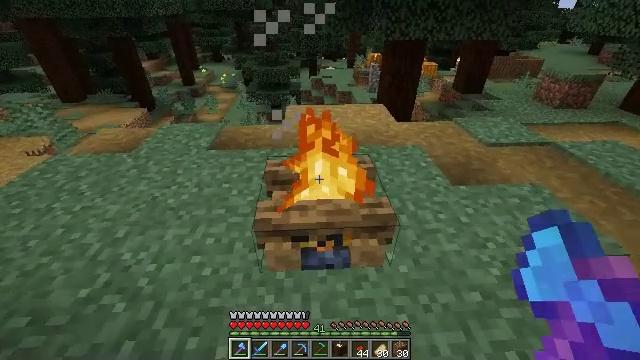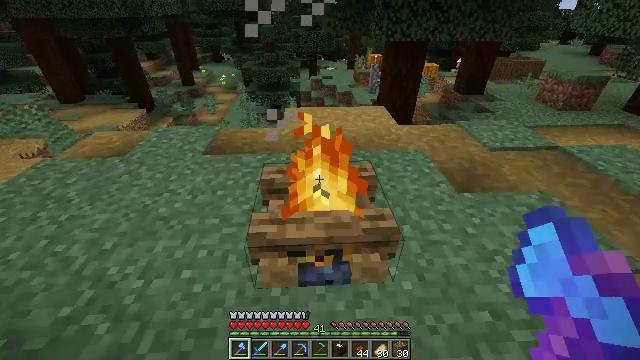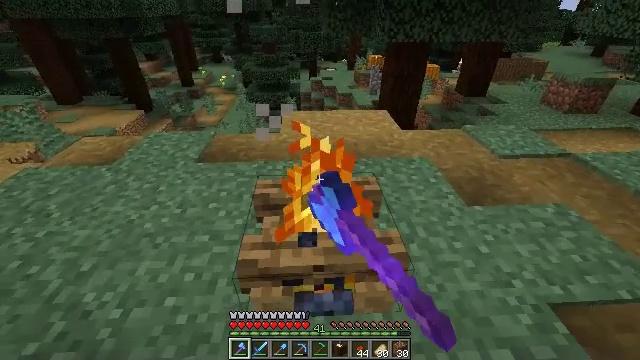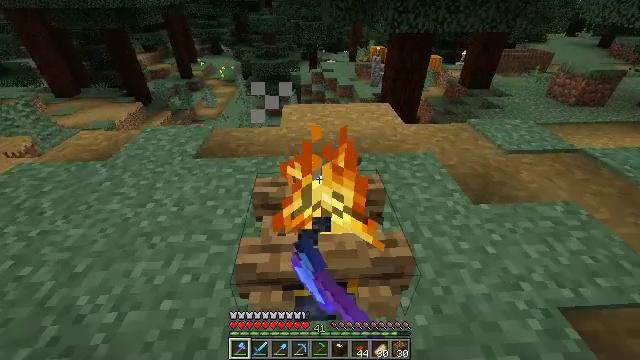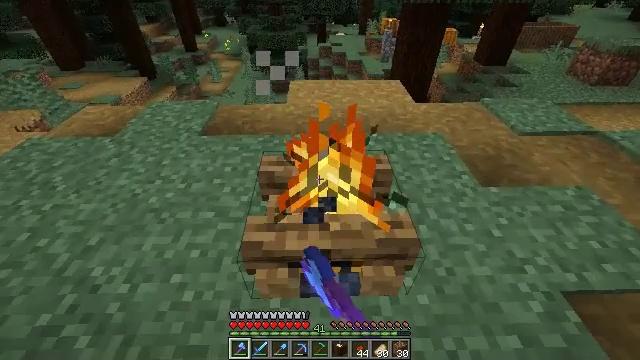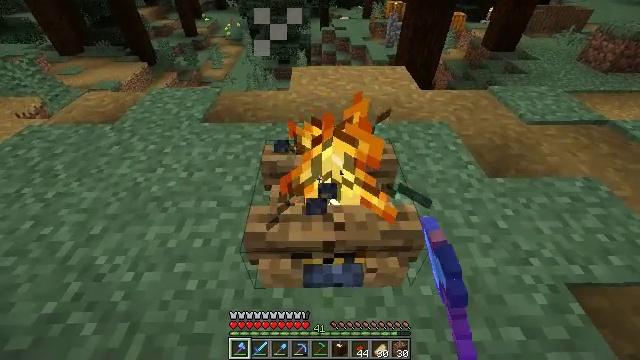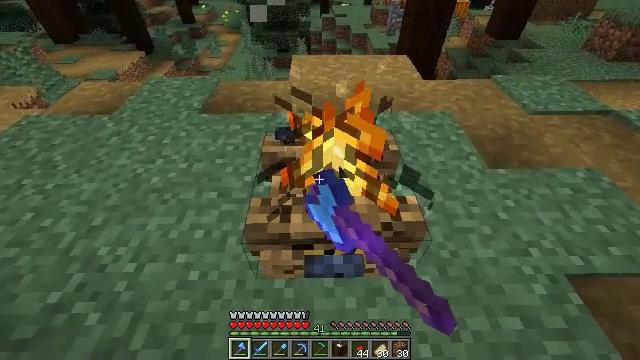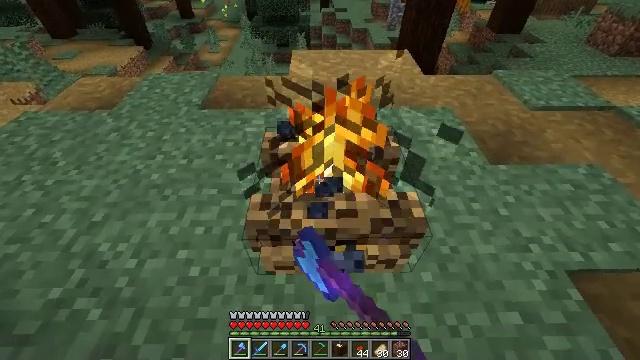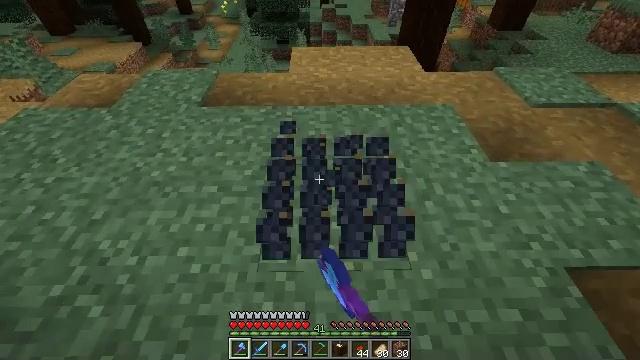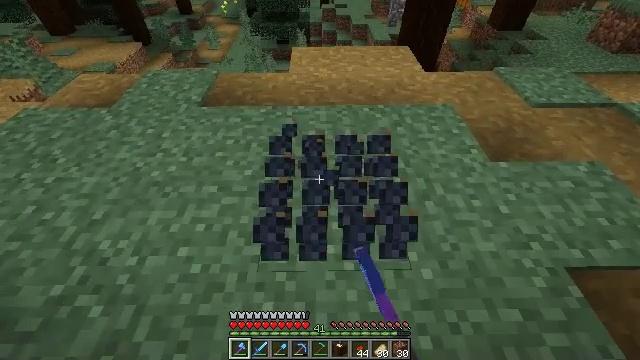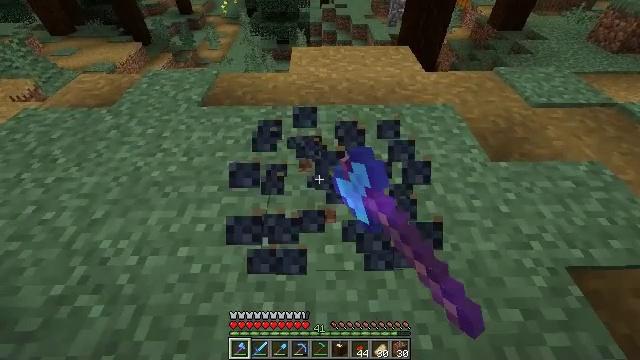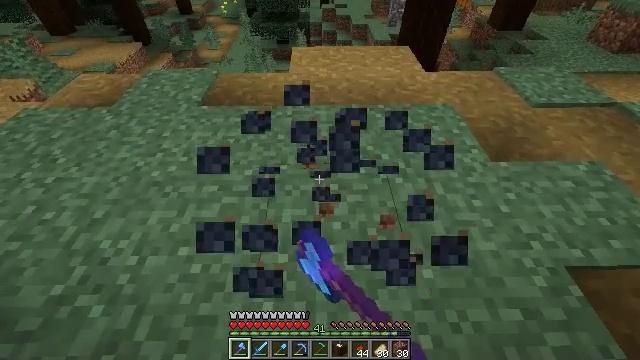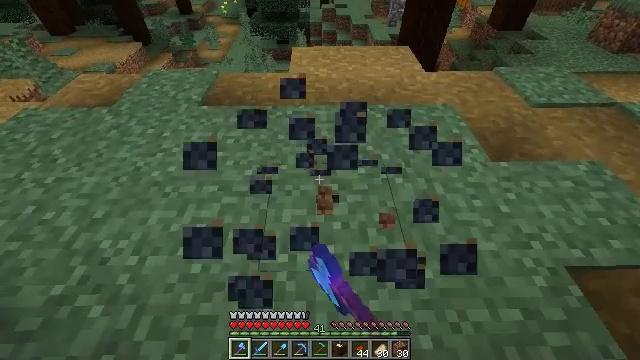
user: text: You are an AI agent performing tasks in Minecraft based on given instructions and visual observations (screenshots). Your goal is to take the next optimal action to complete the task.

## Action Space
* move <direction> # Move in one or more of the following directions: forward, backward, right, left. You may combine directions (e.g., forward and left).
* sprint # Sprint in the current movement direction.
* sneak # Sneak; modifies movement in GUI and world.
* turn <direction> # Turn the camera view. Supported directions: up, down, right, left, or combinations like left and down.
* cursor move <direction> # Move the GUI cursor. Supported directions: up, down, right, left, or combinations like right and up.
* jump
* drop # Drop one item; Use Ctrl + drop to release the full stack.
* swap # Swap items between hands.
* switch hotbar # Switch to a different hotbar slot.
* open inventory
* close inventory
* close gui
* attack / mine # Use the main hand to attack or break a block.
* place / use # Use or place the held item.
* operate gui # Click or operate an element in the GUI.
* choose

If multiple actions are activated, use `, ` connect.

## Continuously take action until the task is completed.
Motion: motion action
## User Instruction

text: Gather up the campfire.
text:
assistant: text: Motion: move forward, attack / mine
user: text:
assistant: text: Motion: attack / mine
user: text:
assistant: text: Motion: turn down, attack / mine
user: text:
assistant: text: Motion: turn left and down, attack / mine
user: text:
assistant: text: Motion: turn down, attack / mine
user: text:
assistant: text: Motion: turn down, attack / mine
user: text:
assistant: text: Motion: attack / mine
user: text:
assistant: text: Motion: attack / mine
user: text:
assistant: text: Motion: attack / mine
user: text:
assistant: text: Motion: attack / mine
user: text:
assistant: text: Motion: attack / mine
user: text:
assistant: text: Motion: attack / mine
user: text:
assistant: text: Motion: attack / mine